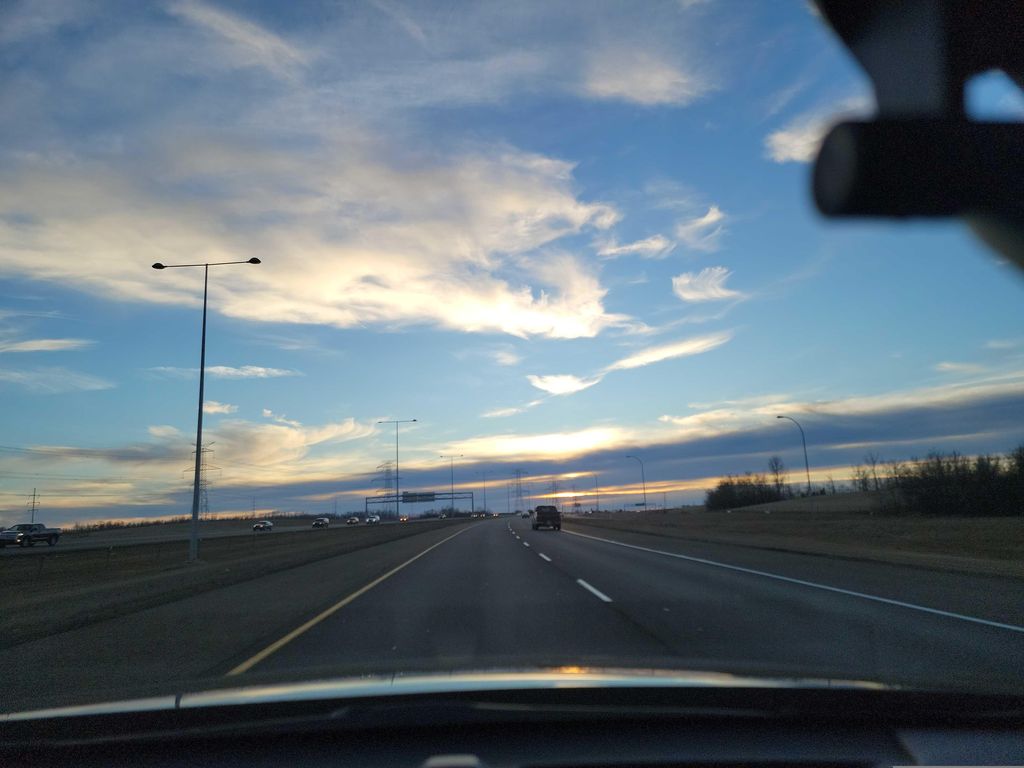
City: edmonton